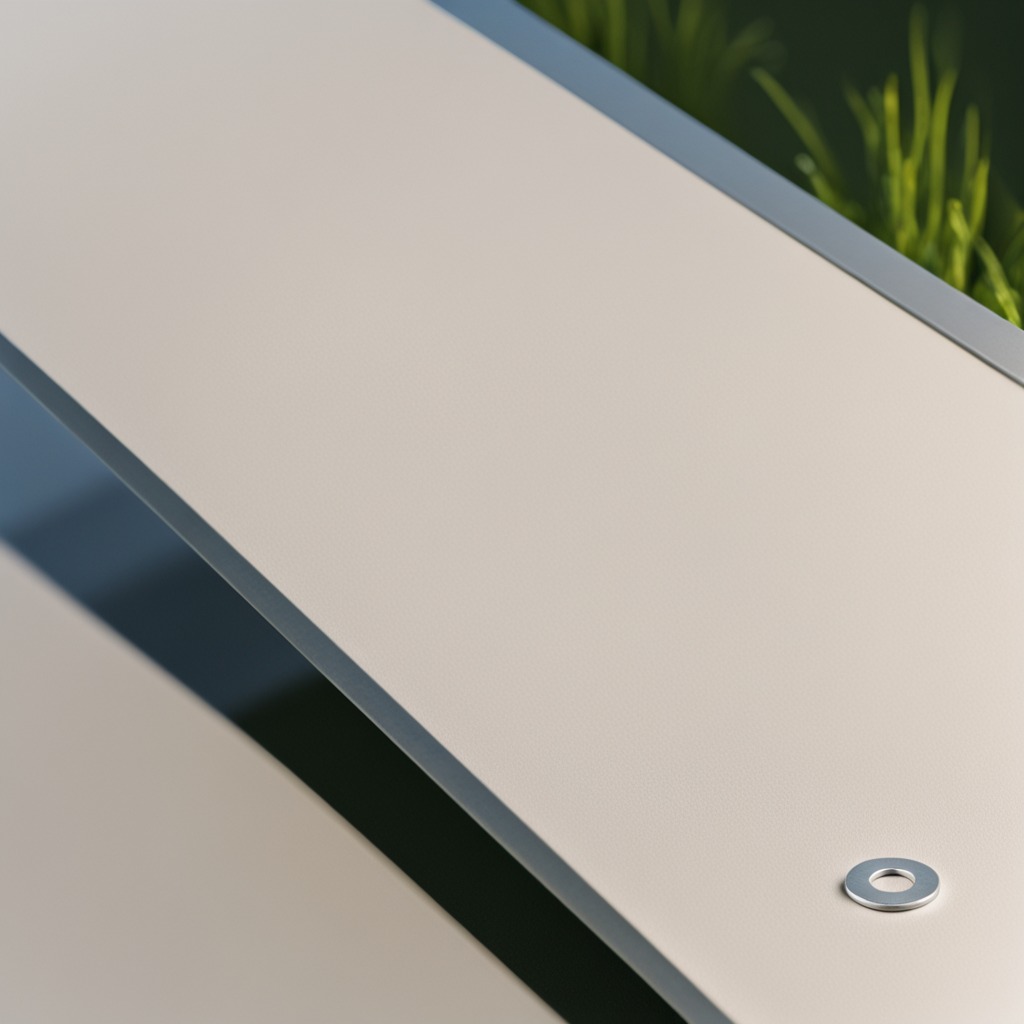
A flat metal washer is lying on a clean utility table in a temporary outdoor tool station.